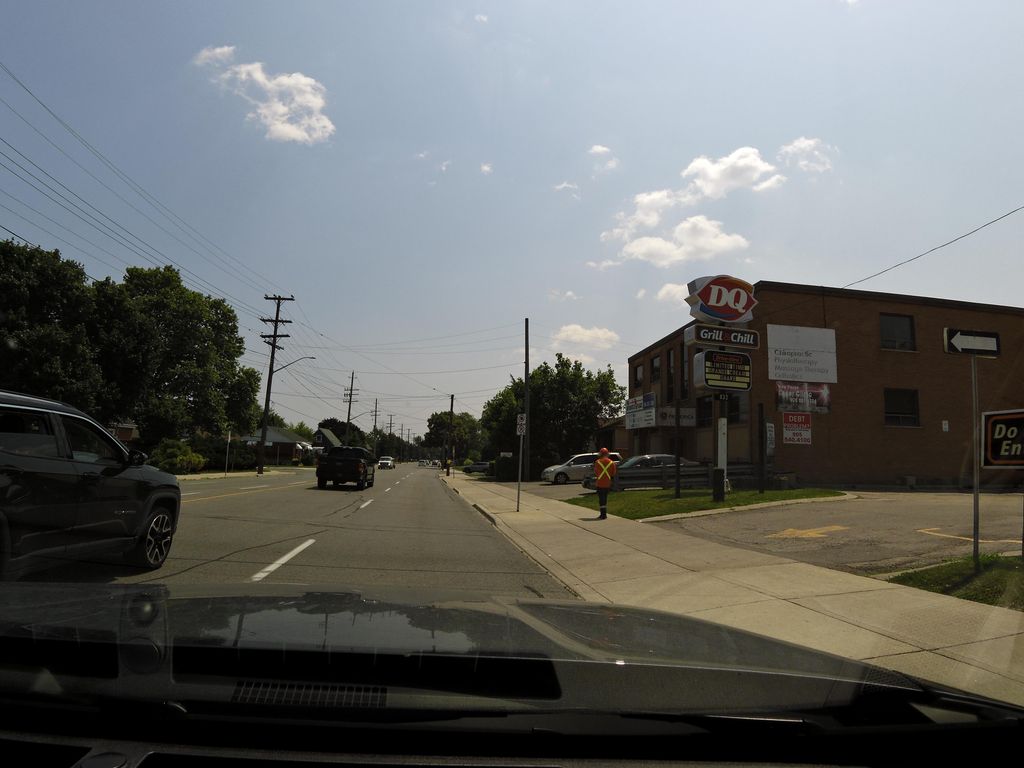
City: hamilton